Question: 2 hierarchical dimensions (for location and time) are defined on a cube. My question is about possibility of writing a single MDX query for retrieving following structure. I mean writing a single query for obtaining values V1, V2, V3 and V4:

The obvious way is to use multiple MDX queries. Just wondering if there is some magic syntax in MDX.
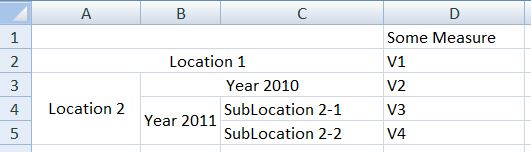
Answer: Try:
'''
SELECT
{
[Measures].[Some Measure]
} ON 0,
{
[Location].[Level 1].[Level 1].Members*
[Date].[Year].[Year].Members*
[Location].[Level 2].[Level 2].Members
} ON 1
FROM [Your Cube]
'''
You can also get the totals with:
'''
SELECT
{
[Measures].[Some Measure]
} ON 0,
{
[Location].[Level 1].Members*
[Date].[Year].Members*
[Location].[Level 2].[Level 2].Members
} ON 1
FROM [Your Cube]
'''
No magic here - just crossjoining the attribute hierarchies as needed. Please note that if you place the two Location hierarchies next to each other the excution will be faster.
No idea if this completely answers your question but at least may help a bit...